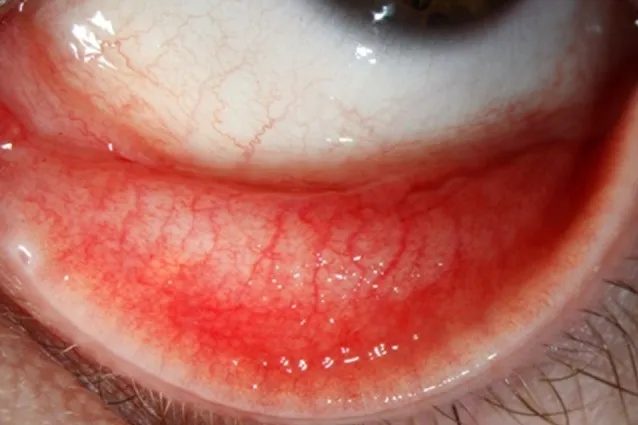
Follicular conjunctivitis in the conjunctiva tarsi of the patient's left eye.
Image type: medical_photograph (other_medical_photograph)